Question: I' m trying to do a simple tcp port scan using socket connect, and I m using a thread pool, but I don't get the output that I expect, the code for the thread pool is from <URL>.
My code:
'''
IPAddress dstIpAddress ;
IPAddress.TryParse("192.168.2.106", out dstIpAddress);
Action<IPAddress,int> tcpConnect = (( dstIp, destinationPort) =>
{
string result = "open";
try
{
Socket sock = new Socket(AddressFamily.InterNetwork, SocketType.Stream, ProtocolType.Tcp);
sock.Connect(dstIpAddress, destinationPort);
}
catch (Exception e)
{
result = "closed";
}
Console.WriteLine("TCP port {0} is {1}.", destinationPort, result);
});
using (var pool = new ThreadPool(10))
{
for (var i = 0; i < 50; i++)
{
pool.QueueTask(() => tcpConnect(dstIpAddress,i));
}
}
'''

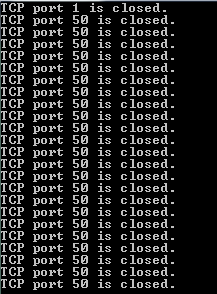
Answer: The 'i' variable is begin caqptured, rather than it's value. Change your loop to:
'''
for (var i = 0; i < 50; i++)
{
int port = i;
pool.QueueTask(() => tcpConnect(dstIpAddress,port));
}
'''